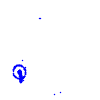
Particle: electron